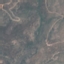
Label: HerbaceousVegetation